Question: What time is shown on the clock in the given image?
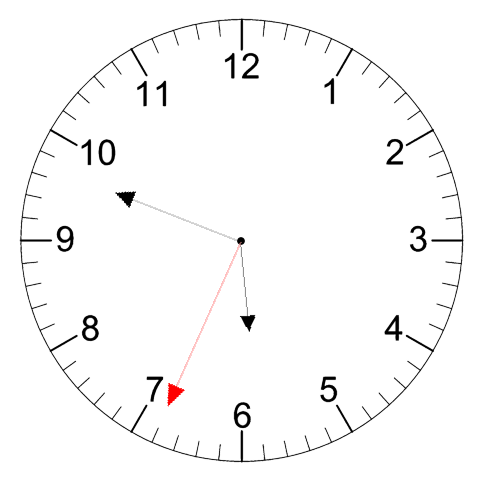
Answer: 05:48:34